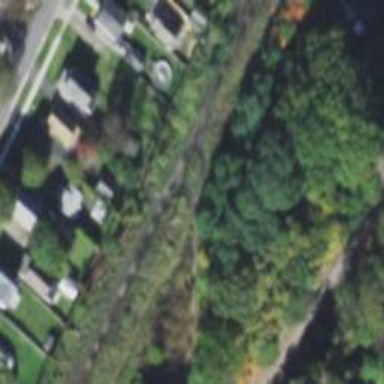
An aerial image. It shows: Abandoned railway.